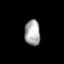
Tissue: prostate
Cell type: B cells
Senescence score: 0.7412
Nuclear area (px): 395
Mean DAPI intensity: 167.567